Field crop: maize
Growth stage: 2
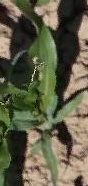
Species: maize